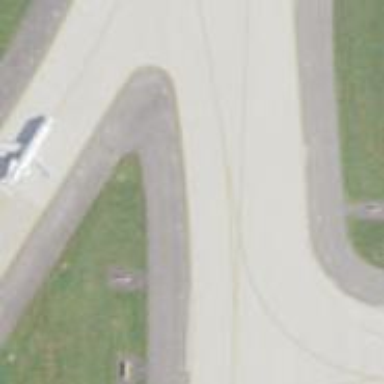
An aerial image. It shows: Image of taxiway at airport.